Question: I'm building a proxy in Python between a ftp client and a ftp server. All the control phase and data phase is well done (currently on active mode), but when I send the request (LIST, for example), server does not send the information back. I don't know what is causing this fault...
Here is the Wireshark capture:

And the corresponding code:
'''
print(f"Waiting for a message from the server to the PORT message")
answer = fw_proxy_server.recv(BUFFER_FTP)
print(answer) # 200 PORT command successful
fw_proxy_client.send(answer) # forward to client
# Create the socket to listen on 192.168.30.80:port (IP_PROXY:port)
server_socket2 = socket.socket(socket.AF_INET, socket.SOCK_STREAM)
server_socket2.setsockopt(socket.SOL_SOCKET, 25, str(INTERFACE_PROXY_SERVER + '').encode('utf-8'))
server_socket2.bind((IP_PROXY, port))
server_socket2.listen()
print(f"Waiting for a message from the client")
message = fw_proxy_client.recv(BUFFER_FTP) # REQUEST: LIST
print(f"Forwarding message from the server")
message = send(fw_proxy_server, "LIST") # REQUEST: LIST (sent to port 21)
# Accept an incoming connection from the Server with data
server_socket2, data_address = server_socket2.accept() # HERE PROGRAM HANG
print(f"Data connection from {data_address} has been established!")
print(f"Waiting for a message from the data from server")
message = fw_proxy_server.recv(BUFFER_FTP) # never executed
'''
The IPs are the following:
Client: 192.168.40.50
Proxy-client: 192.168.40.80
Proxy-server: 192.168.30.80
Server: 192.168.30.90
Thanks in advance.
EDIT:
Changed order of listening to port, so that the port is listened before sending the PORT command and the LIST request. Same result, connection refused:
'''
start = str(message).find("(")
end = str(message).find(")")
tuple = str(message)[start+1:end].split(',')
port = int(tuple[4])*256 + int(list(filter(str.isdigit, tuple[5]))[0])
#Create the socket to listen on 192.168.40.80:port
server_socket2 = socket.socket(socket.AF_INET, socket.SOCK_STREAM)
server_socket2.setsockopt(socket.SOL_SOCKET, 25, str(INTERFACE_PROXY_SERVER + '').encode('utf-8'))
server_socket2.bind(("192.168.40.80", port)) # With 192.168.30.80 it doesn't work too
server_socket2.listen()
answer = send(fw_proxy_server, "PORT 192,168,30,80," + tuple[4] + "," + tuple[5])
print(f"Waiting for a message from the server to the PORT message")
print(answer) # 200 PORT command successful
fw_proxy_client.send(answer)
#Create the socket to forward the data to the server
print(f"Waiting for a request from the client") # REQUEST: LIST
message = fw_proxy_client.recv(BUFFER_FTP)
print(message)
fw_proxy_server.send(message)
print(f"Waiting for an answer from the server") # Response 425: Unable to build data connection: Connection refused
answer = fw_proxy_server.recv(BUFFER_FTP)
print(answer)
#Accept an incoming connection from the Client
server_socket2, data_address = server_socket2.accept() #Program hang
print(f"Data connection from {data_address} has been established!")
print(f"Waiting for a message from the server")
print(answer)
'''
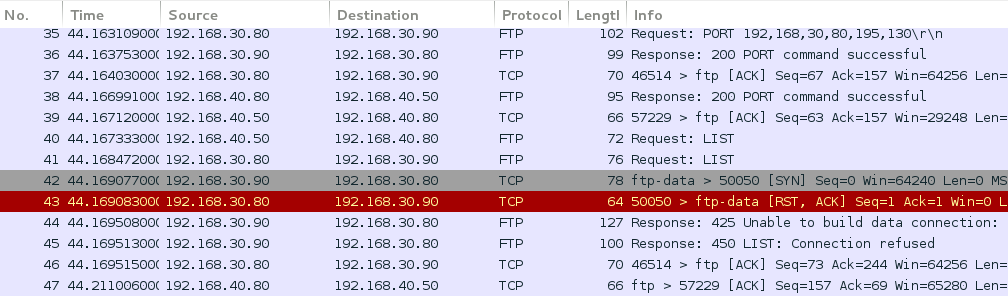
Answer: From the Wireshark capture session, it sounds like the port you are sending to the FTP server and the port you are actually listening for data-connection on the proxy-server are not same hence FTP server reporting connection refused. Make sure the port 'server_socket2' is binding i.e, 'port' is equal to '256 * tuple[4] + tuple[5]'. I believe the socket_option '25' refers to 'SO_BINDTODEVICE', in that case when you are binding the socket using 'bind()' then there is no need to explicitly bind the socket to interface (in general use case). Can you remove that line and check if it is still working ? It will be a learning for me too ! Thanks.